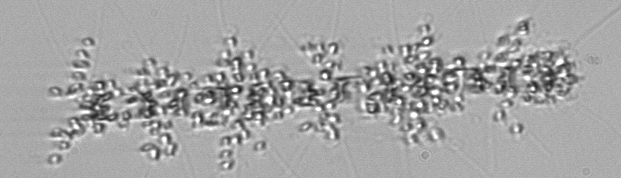
Label: Chaetoceros_didymus_TAG_external_flagellate